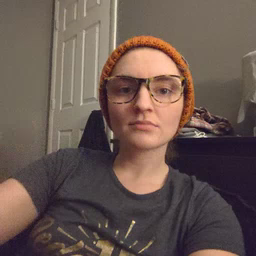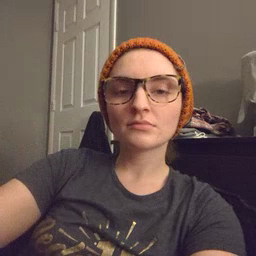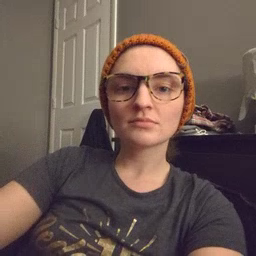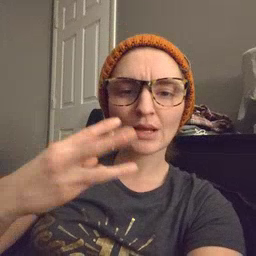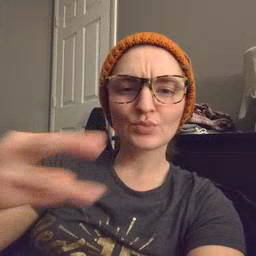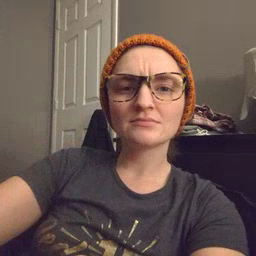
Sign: owie